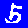
Digit: 5